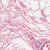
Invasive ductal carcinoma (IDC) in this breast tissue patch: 0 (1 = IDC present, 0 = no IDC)